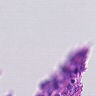
Metastatic tissue present: no